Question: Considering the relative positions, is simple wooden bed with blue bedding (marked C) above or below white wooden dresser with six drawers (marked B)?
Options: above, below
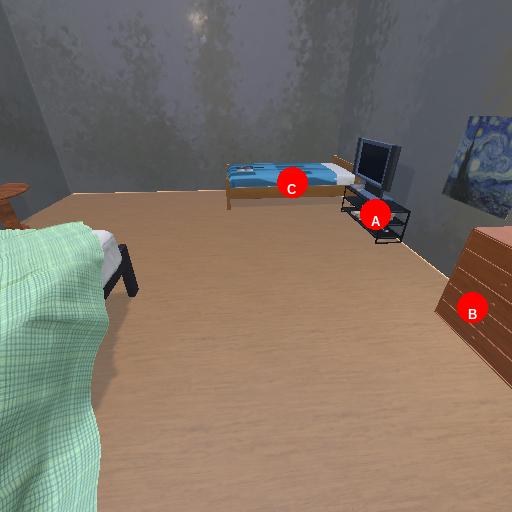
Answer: above